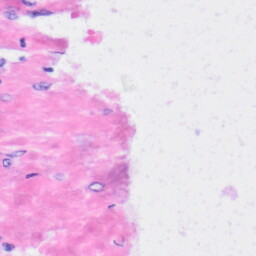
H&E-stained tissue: Liver